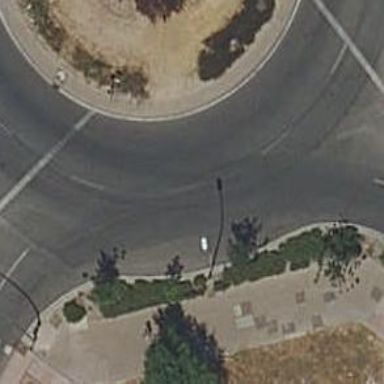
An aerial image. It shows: Asphalt road that is secondary route leading to roundabout.